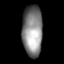
Tissue: lung
Cell type: Fibroblasts
Senescence score: 0.6778
Nuclear area (px): 1015
Mean DAPI intensity: 134.238